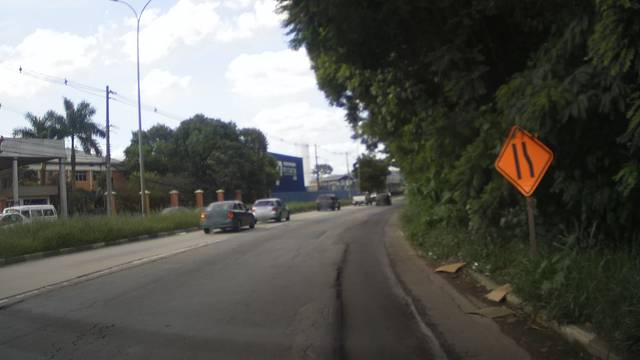
Region: Brazil
Coordinates: -23.443, -46.496